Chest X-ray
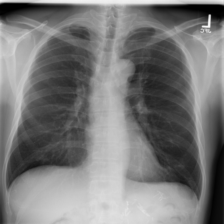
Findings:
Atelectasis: negative
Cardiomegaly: negative
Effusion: negative
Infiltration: negative
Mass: negative
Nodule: negative
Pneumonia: negative
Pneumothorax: negative
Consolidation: negative
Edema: negative
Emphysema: negative
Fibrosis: negative
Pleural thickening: negative
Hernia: negative